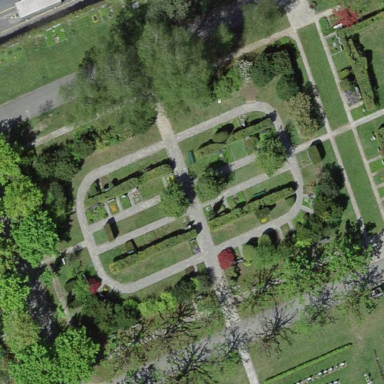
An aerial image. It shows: Sector in the cemetery.